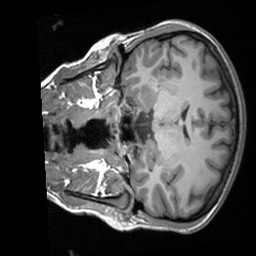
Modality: T1w
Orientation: coronal
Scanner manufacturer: siemens
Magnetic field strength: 3 T
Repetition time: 1.9 s
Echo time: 0.00226 s